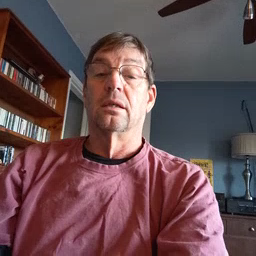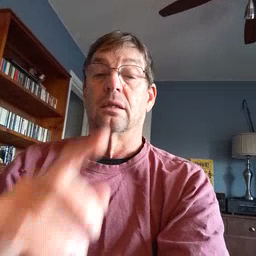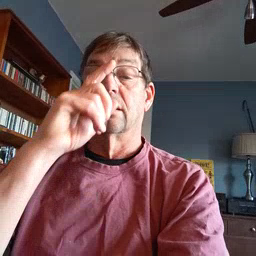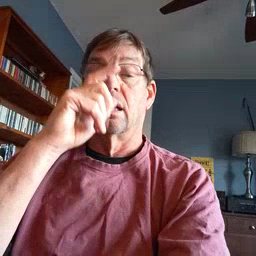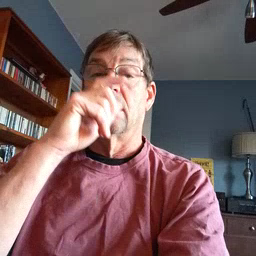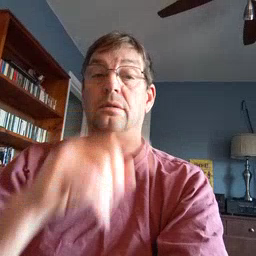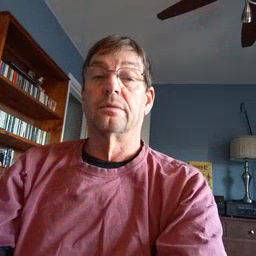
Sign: doll